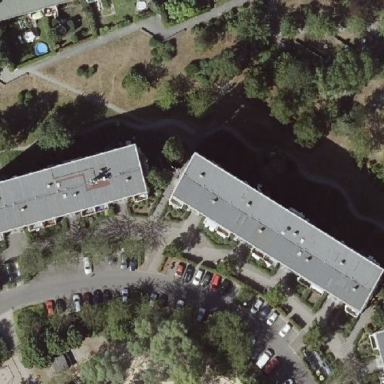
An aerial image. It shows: Building with apartments and flat roof.